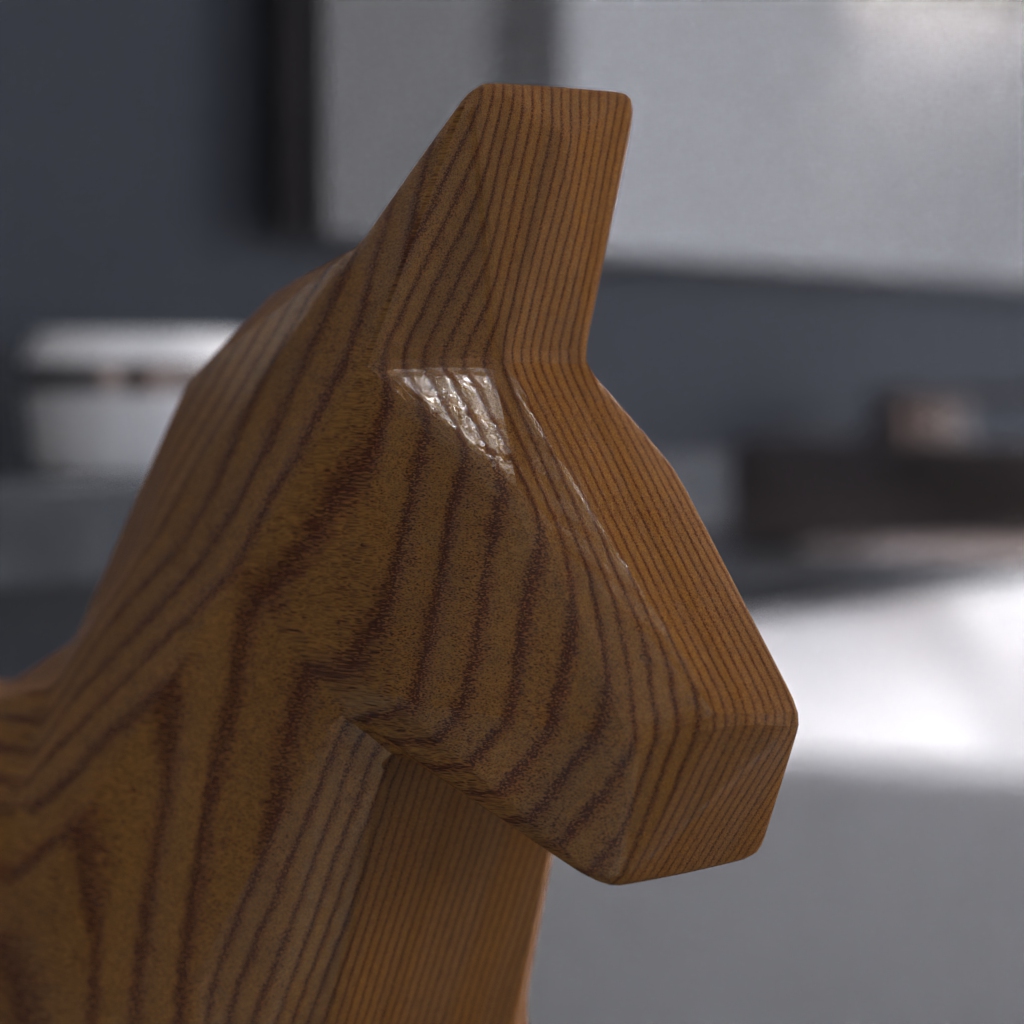
A high quality rendering of a dalahest_oak dalecarlian horse figurine made of varnished dark oak standing on a dark bathroom counter in an a clothing store with cold dimmed artificial lighting,close-up shot of the right side of the head, 100 mm, f 16, bokeh